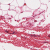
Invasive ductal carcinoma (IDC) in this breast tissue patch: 0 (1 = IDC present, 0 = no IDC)